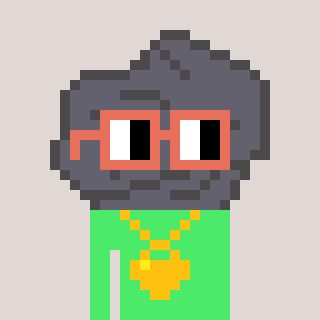
a pixel art character with square orange glasses, a rock-shaped head and a teal-colored body on a warm background